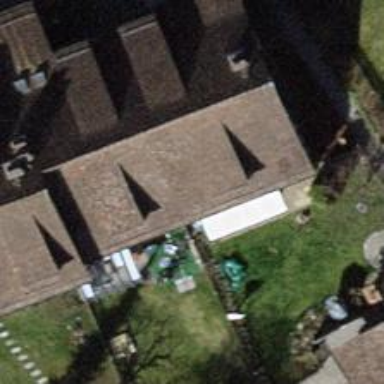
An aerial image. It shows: Terrace building with gabled roof.